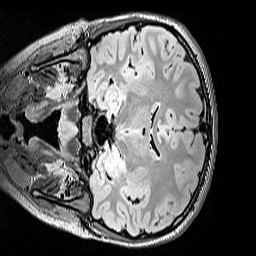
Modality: FLAIR
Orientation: coronal
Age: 12
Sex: female
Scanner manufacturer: siemens
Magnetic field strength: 3 T
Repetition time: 5 s
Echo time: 0.388 s